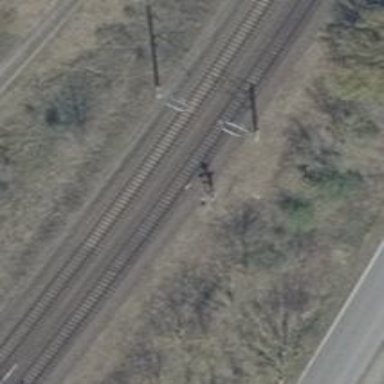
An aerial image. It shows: Railway signal.